Field crop: maize
Growth stage: 2
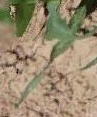
Species: maize